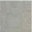
Piece: xx